Interaction volume radius: 5 \u00c5
Interaction volume height: 10 \u00c5
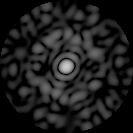
Disorder parameter: 0.8684